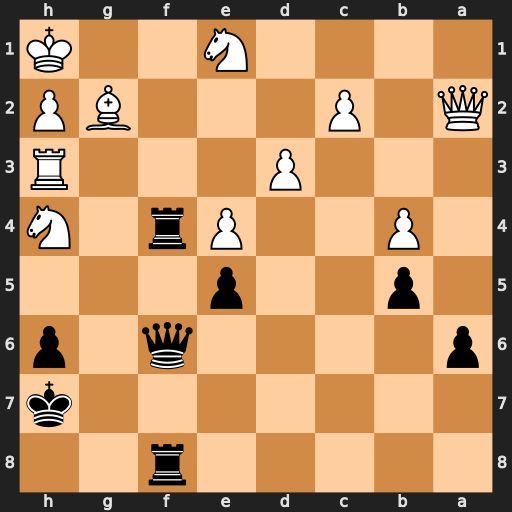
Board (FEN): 5r2/7k/p4q1p/1p2p3/1P2Pr1N/3P3R/Q1P3BP/4N2K
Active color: b
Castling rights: -
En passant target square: -
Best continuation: Rf1+ Bxf1 Qxf1#